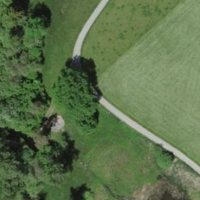
EUNIS habitat code: 52
Species observed at this site:
Quercus robur
Sambucus racemosa
Prunus padus
Filipendula ulmaria